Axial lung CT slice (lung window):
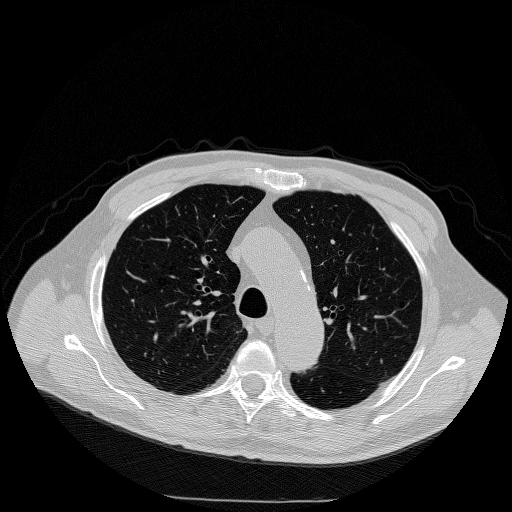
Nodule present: no